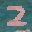
Label: 2